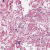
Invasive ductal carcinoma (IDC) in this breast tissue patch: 0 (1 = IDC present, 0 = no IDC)